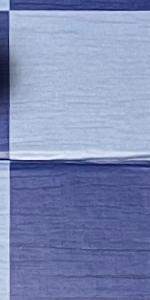
Label: Empty